Chest X-ray:
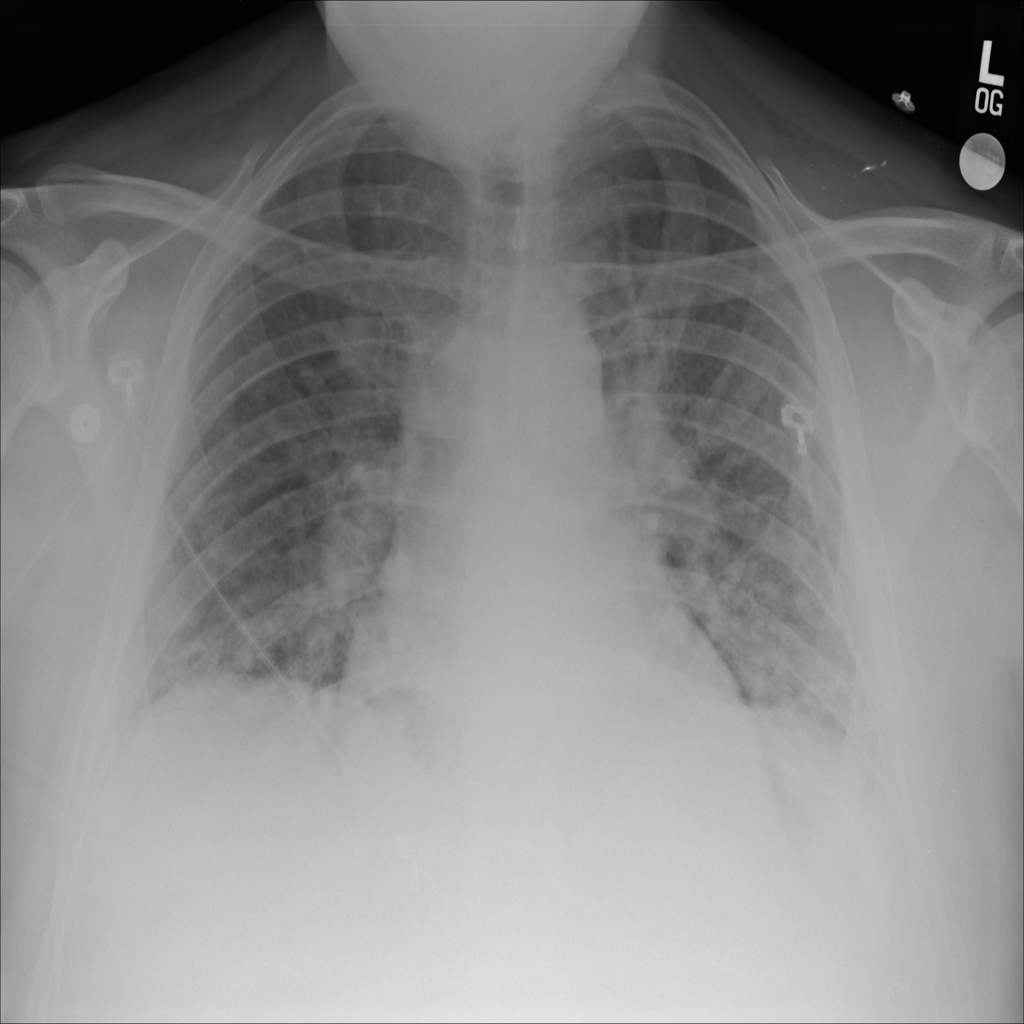
Findings: Consolidation, Diffuse Nodule, Nodule, Effusion
No abnormal finding: no